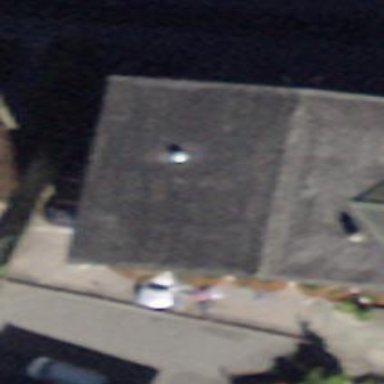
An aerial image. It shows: View of roof of building.